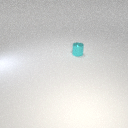
small cyan metal cylinder